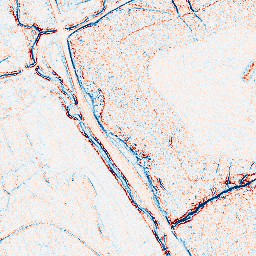
Category: edge_preserving
Decomposition family: bilateral
Decomposition parameters: d: 5
sigma_color: 50
sigma_space: 50
Upsampling method: bspline
Upsampling parameters: scale: 4
Upsampling scale: 4